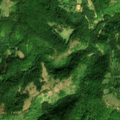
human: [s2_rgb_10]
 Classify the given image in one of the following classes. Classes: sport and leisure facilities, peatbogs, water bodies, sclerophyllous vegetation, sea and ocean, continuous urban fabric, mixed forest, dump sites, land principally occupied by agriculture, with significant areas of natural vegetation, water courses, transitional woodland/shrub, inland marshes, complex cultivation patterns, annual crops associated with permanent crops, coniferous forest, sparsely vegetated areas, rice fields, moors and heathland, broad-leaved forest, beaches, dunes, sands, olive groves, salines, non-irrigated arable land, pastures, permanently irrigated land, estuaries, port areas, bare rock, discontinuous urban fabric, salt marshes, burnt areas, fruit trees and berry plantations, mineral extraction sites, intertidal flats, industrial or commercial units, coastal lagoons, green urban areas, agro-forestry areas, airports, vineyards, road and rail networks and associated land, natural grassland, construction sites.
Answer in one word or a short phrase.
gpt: complex cultivation patterns, land principally occupied by agriculture, with significant areas of natural vegetation, broad-leaved forest